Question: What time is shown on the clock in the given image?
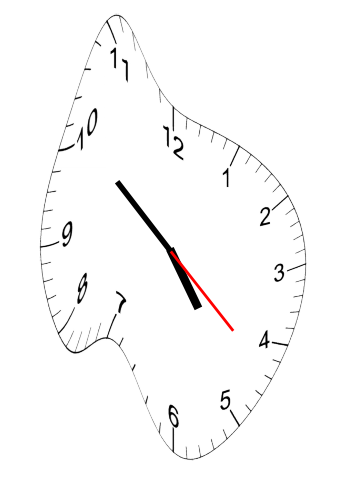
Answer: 04:51:22